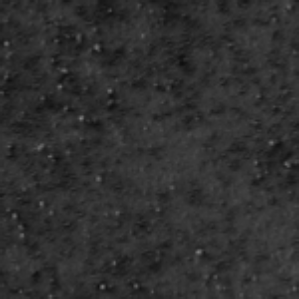
Label: frost